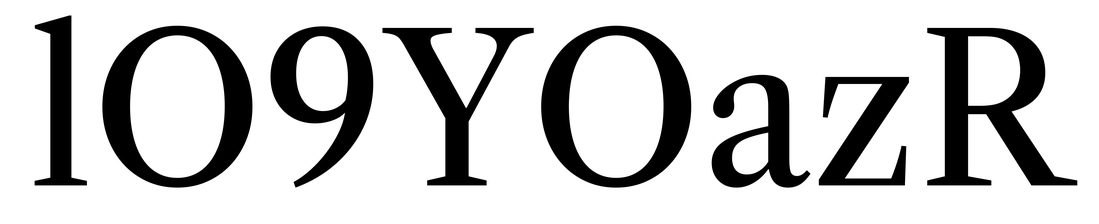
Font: LibreCaslonText_Regular